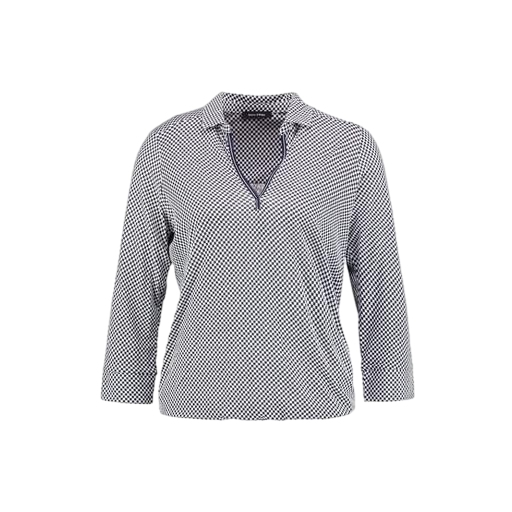
grey and white printed shirt, woman's shirt, gray heart print polo shirt, white background